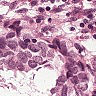
Metastatic tissue present: yes